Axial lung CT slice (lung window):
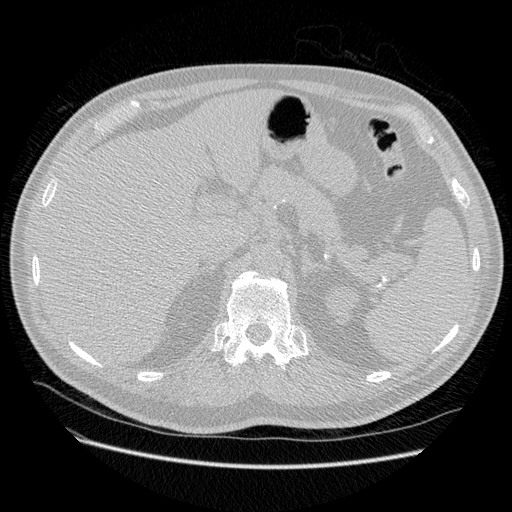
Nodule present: no